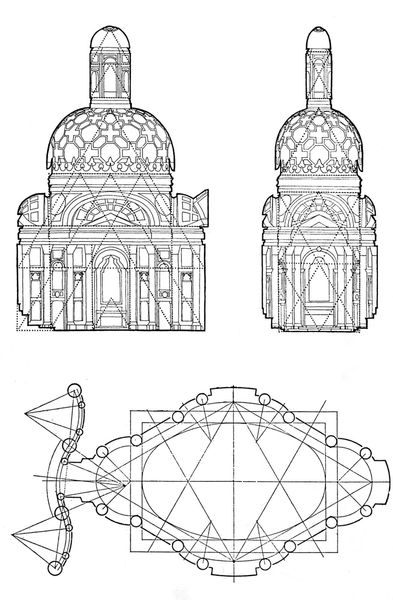
Titel: S. Carlo alle Quattro Fontane in Rom
Künstler: Francesco Borromini
Standort: Rom, S. Carlo alle Quattro Fontane (EU - I - Latium)
Schlagwörter: weiß, fenster, schwarz, skizze, säulen, tür, zeichnung, dach, gebäude, muster, architektur, barock, kirche, oval, turm, schiff, modell, ansicht, fassade, studie, linien, kuppel, striche, bögen, eingang, gewölbe, höhe, kreuz, moschee, türme, dom, asien, druck, schnitt, schwarzweiß, kreise, mosaik, entwurf, altar, kathedrale, apsis, plan, gothik, islam, osmanisch, grundriss, aufriss, zentralbau, vierung, planung, morgenland, schnittlinien, poral, moshee